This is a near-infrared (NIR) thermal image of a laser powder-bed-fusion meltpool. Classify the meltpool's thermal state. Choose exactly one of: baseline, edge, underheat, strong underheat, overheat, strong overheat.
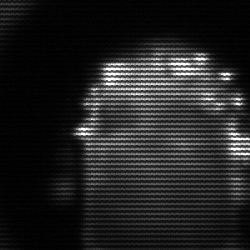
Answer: baseline